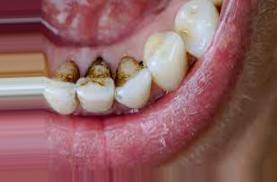
Condition: Tooth Discoloration